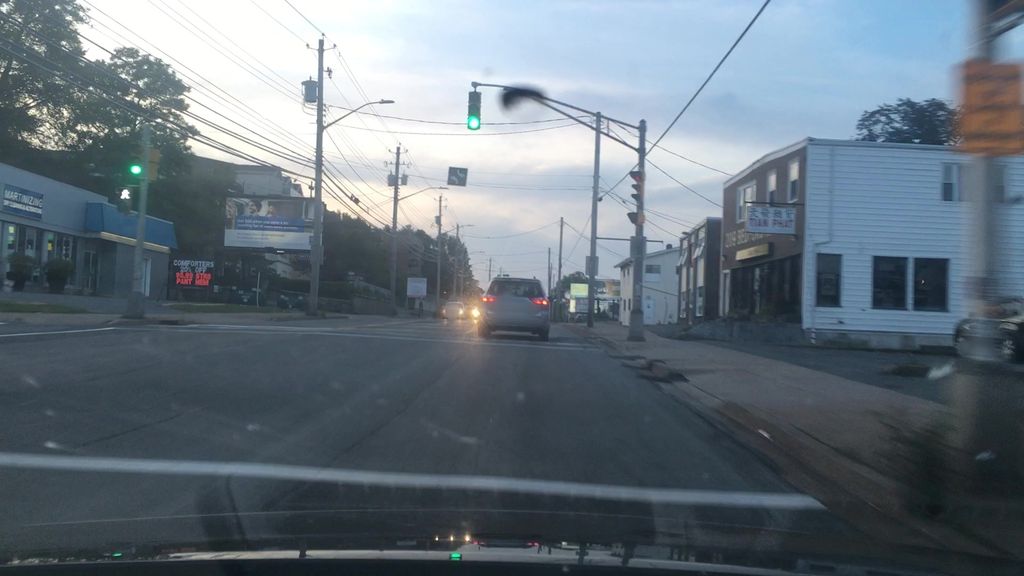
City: halifax